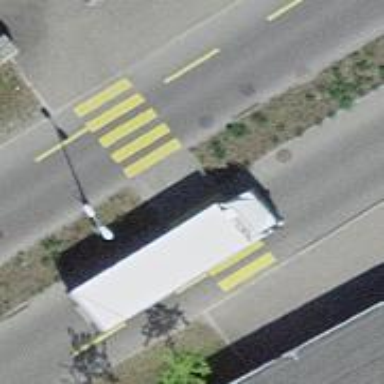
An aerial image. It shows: Asphalt road with primary highway designation. There is advisory cycle lane.